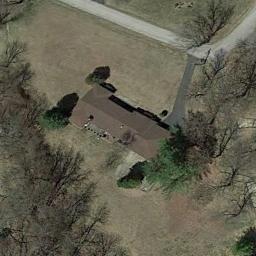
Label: sparse_residential